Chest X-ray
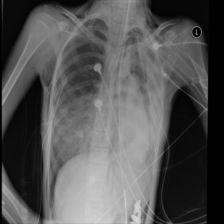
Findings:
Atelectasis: negative
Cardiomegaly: negative
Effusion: negative
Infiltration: negative
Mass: negative
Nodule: negative
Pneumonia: negative
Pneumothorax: negative
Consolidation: negative
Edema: negative
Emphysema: negative
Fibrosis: negative
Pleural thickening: negative
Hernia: negative